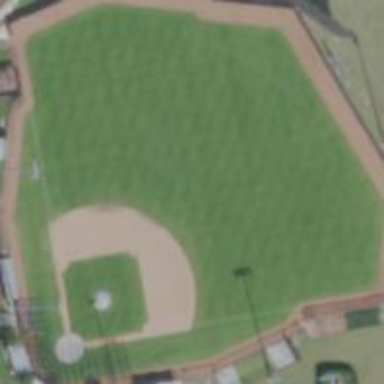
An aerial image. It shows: Baseball pitch for leisure land.